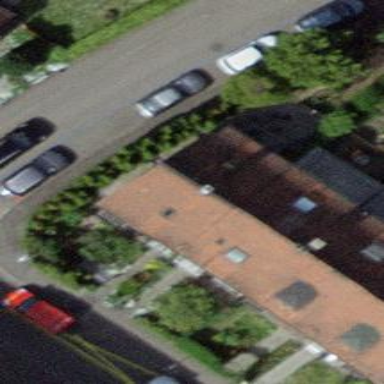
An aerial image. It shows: Terrace building.